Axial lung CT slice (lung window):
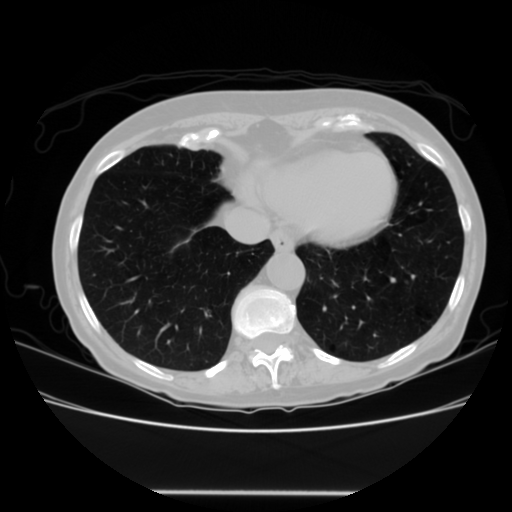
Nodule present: no